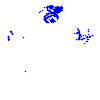
Particle: proton